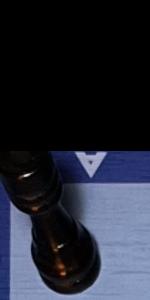
Label: Rook_Black